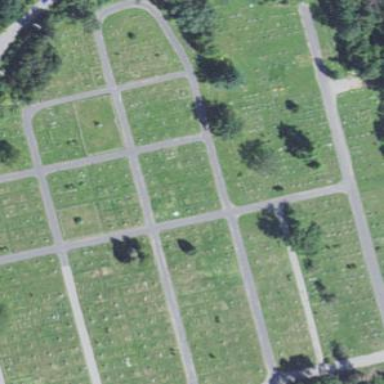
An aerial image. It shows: Cemetery with historical significance.